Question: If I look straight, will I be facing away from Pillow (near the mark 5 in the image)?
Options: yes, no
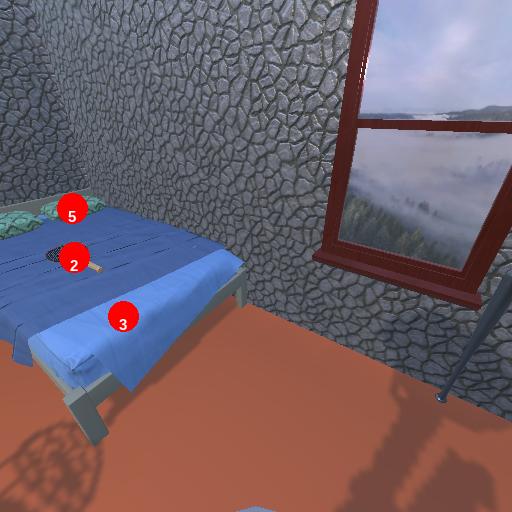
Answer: yes